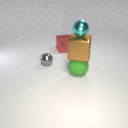
large green rubber sphere in front of large red metal cube